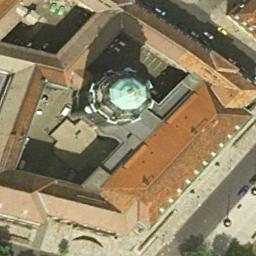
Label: church